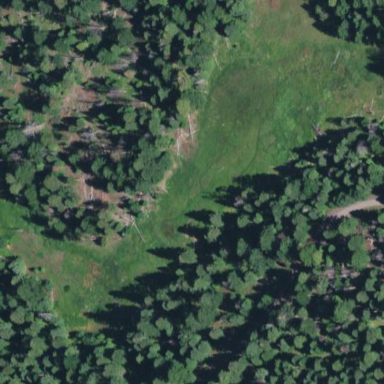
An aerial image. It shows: Beautiful wet meadow natural wetland.